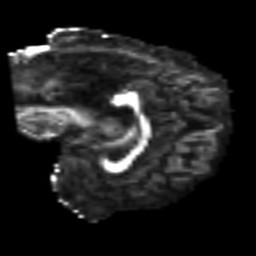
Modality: FA
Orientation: sagittal
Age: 62
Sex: female
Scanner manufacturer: siemens
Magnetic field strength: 3 T
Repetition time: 4.987 s
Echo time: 0.0792 s